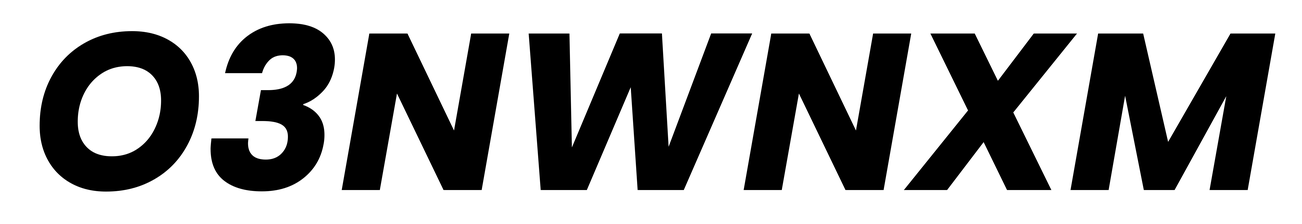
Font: Poppins-BoldItalic